Aerial crown-view tile of a tropical tree (Barro Colorado Island, Panama), acquired 20250317:
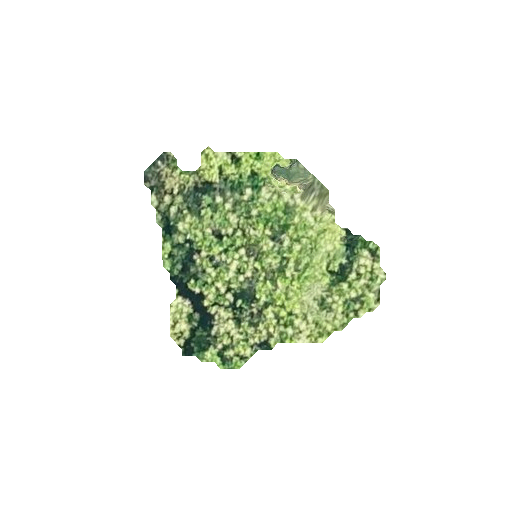
Species: Anacardium excelsum
GBIF accepted scientific name: Anacardium excelsum
Crown area: 53.64 m²